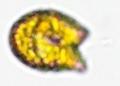
Label: Akashiwo